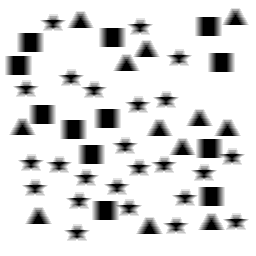
Squares: 12
Triangles: 12
Stars: 24
Total shapes: 48